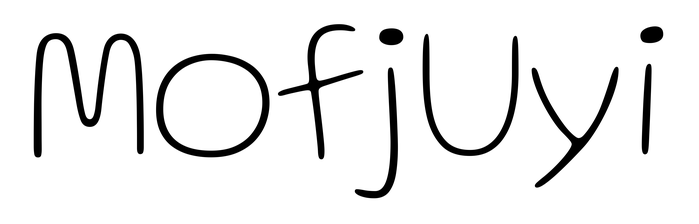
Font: Gluten_Thin